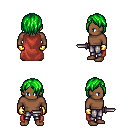
a pixel art fantasy rpg character, male body template, human, dark skin, maroon cape, metal pants, green bangs hairstyle, gold gloves, dagger, four views (front, back, left, right), 2x2 character sprite sheet, small pixel art, hard edges, no anti-aliasing